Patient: sex M, age 65
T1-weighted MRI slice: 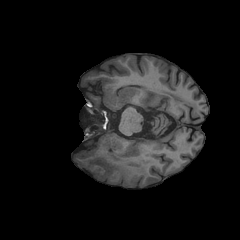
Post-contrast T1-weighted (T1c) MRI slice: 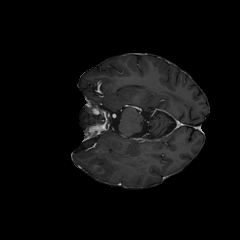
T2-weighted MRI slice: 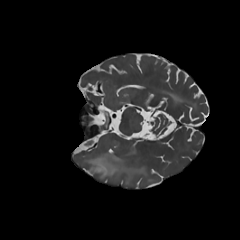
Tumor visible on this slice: yes
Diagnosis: Astrocytoma, IDH-mutant
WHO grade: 2